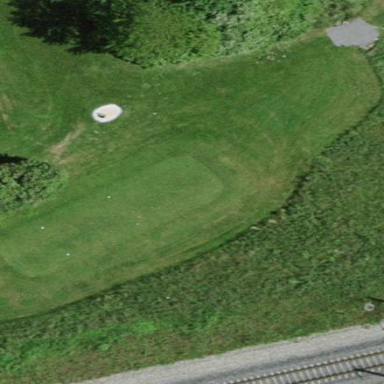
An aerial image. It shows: Grass area designated as golf tee.